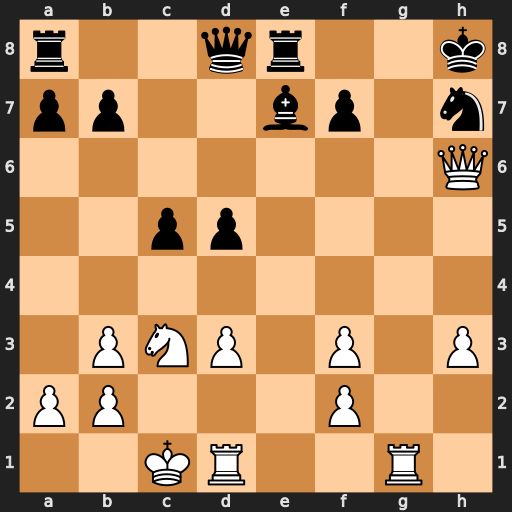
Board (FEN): r2qr2k/pp2bp1n/7Q/2pp4/8/1PNP1P1P/PP3P2/2KR2R1
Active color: w
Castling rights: -
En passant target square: -
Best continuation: Qg7#